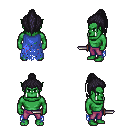
a pixel art fantasy rpg character, male body template, orc, green skin, blue tattered cape, magenta pants, raven long topknot hairstyle, dagger, four views (front, back, left, right), 2x2 character sprite sheet, small pixel art, hard edges, no anti-aliasing